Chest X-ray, PA view. Patient: 40 years old, sex F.
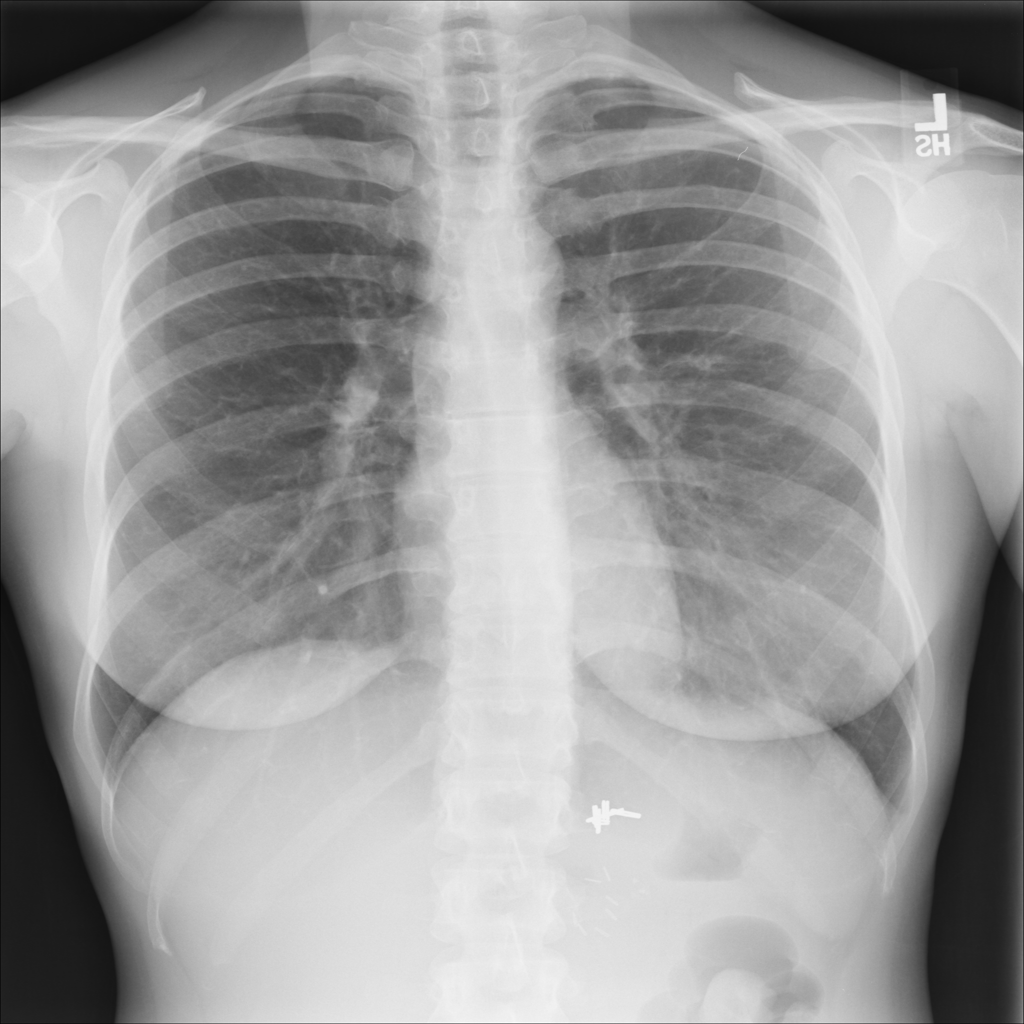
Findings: No Finding